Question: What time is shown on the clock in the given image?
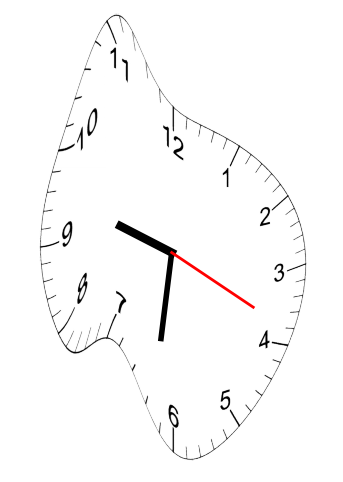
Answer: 09:31:19